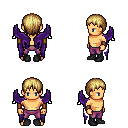
a pixel art fantasy rpg character, male body template, human, tanned skin, purple wings, magenta pants, blonde plain hairstyle, leather bracers, black shoes, four views (front, back, left, right), 2x2 character sprite sheet, small pixel art, hard edges, no anti-aliasing